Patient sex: M
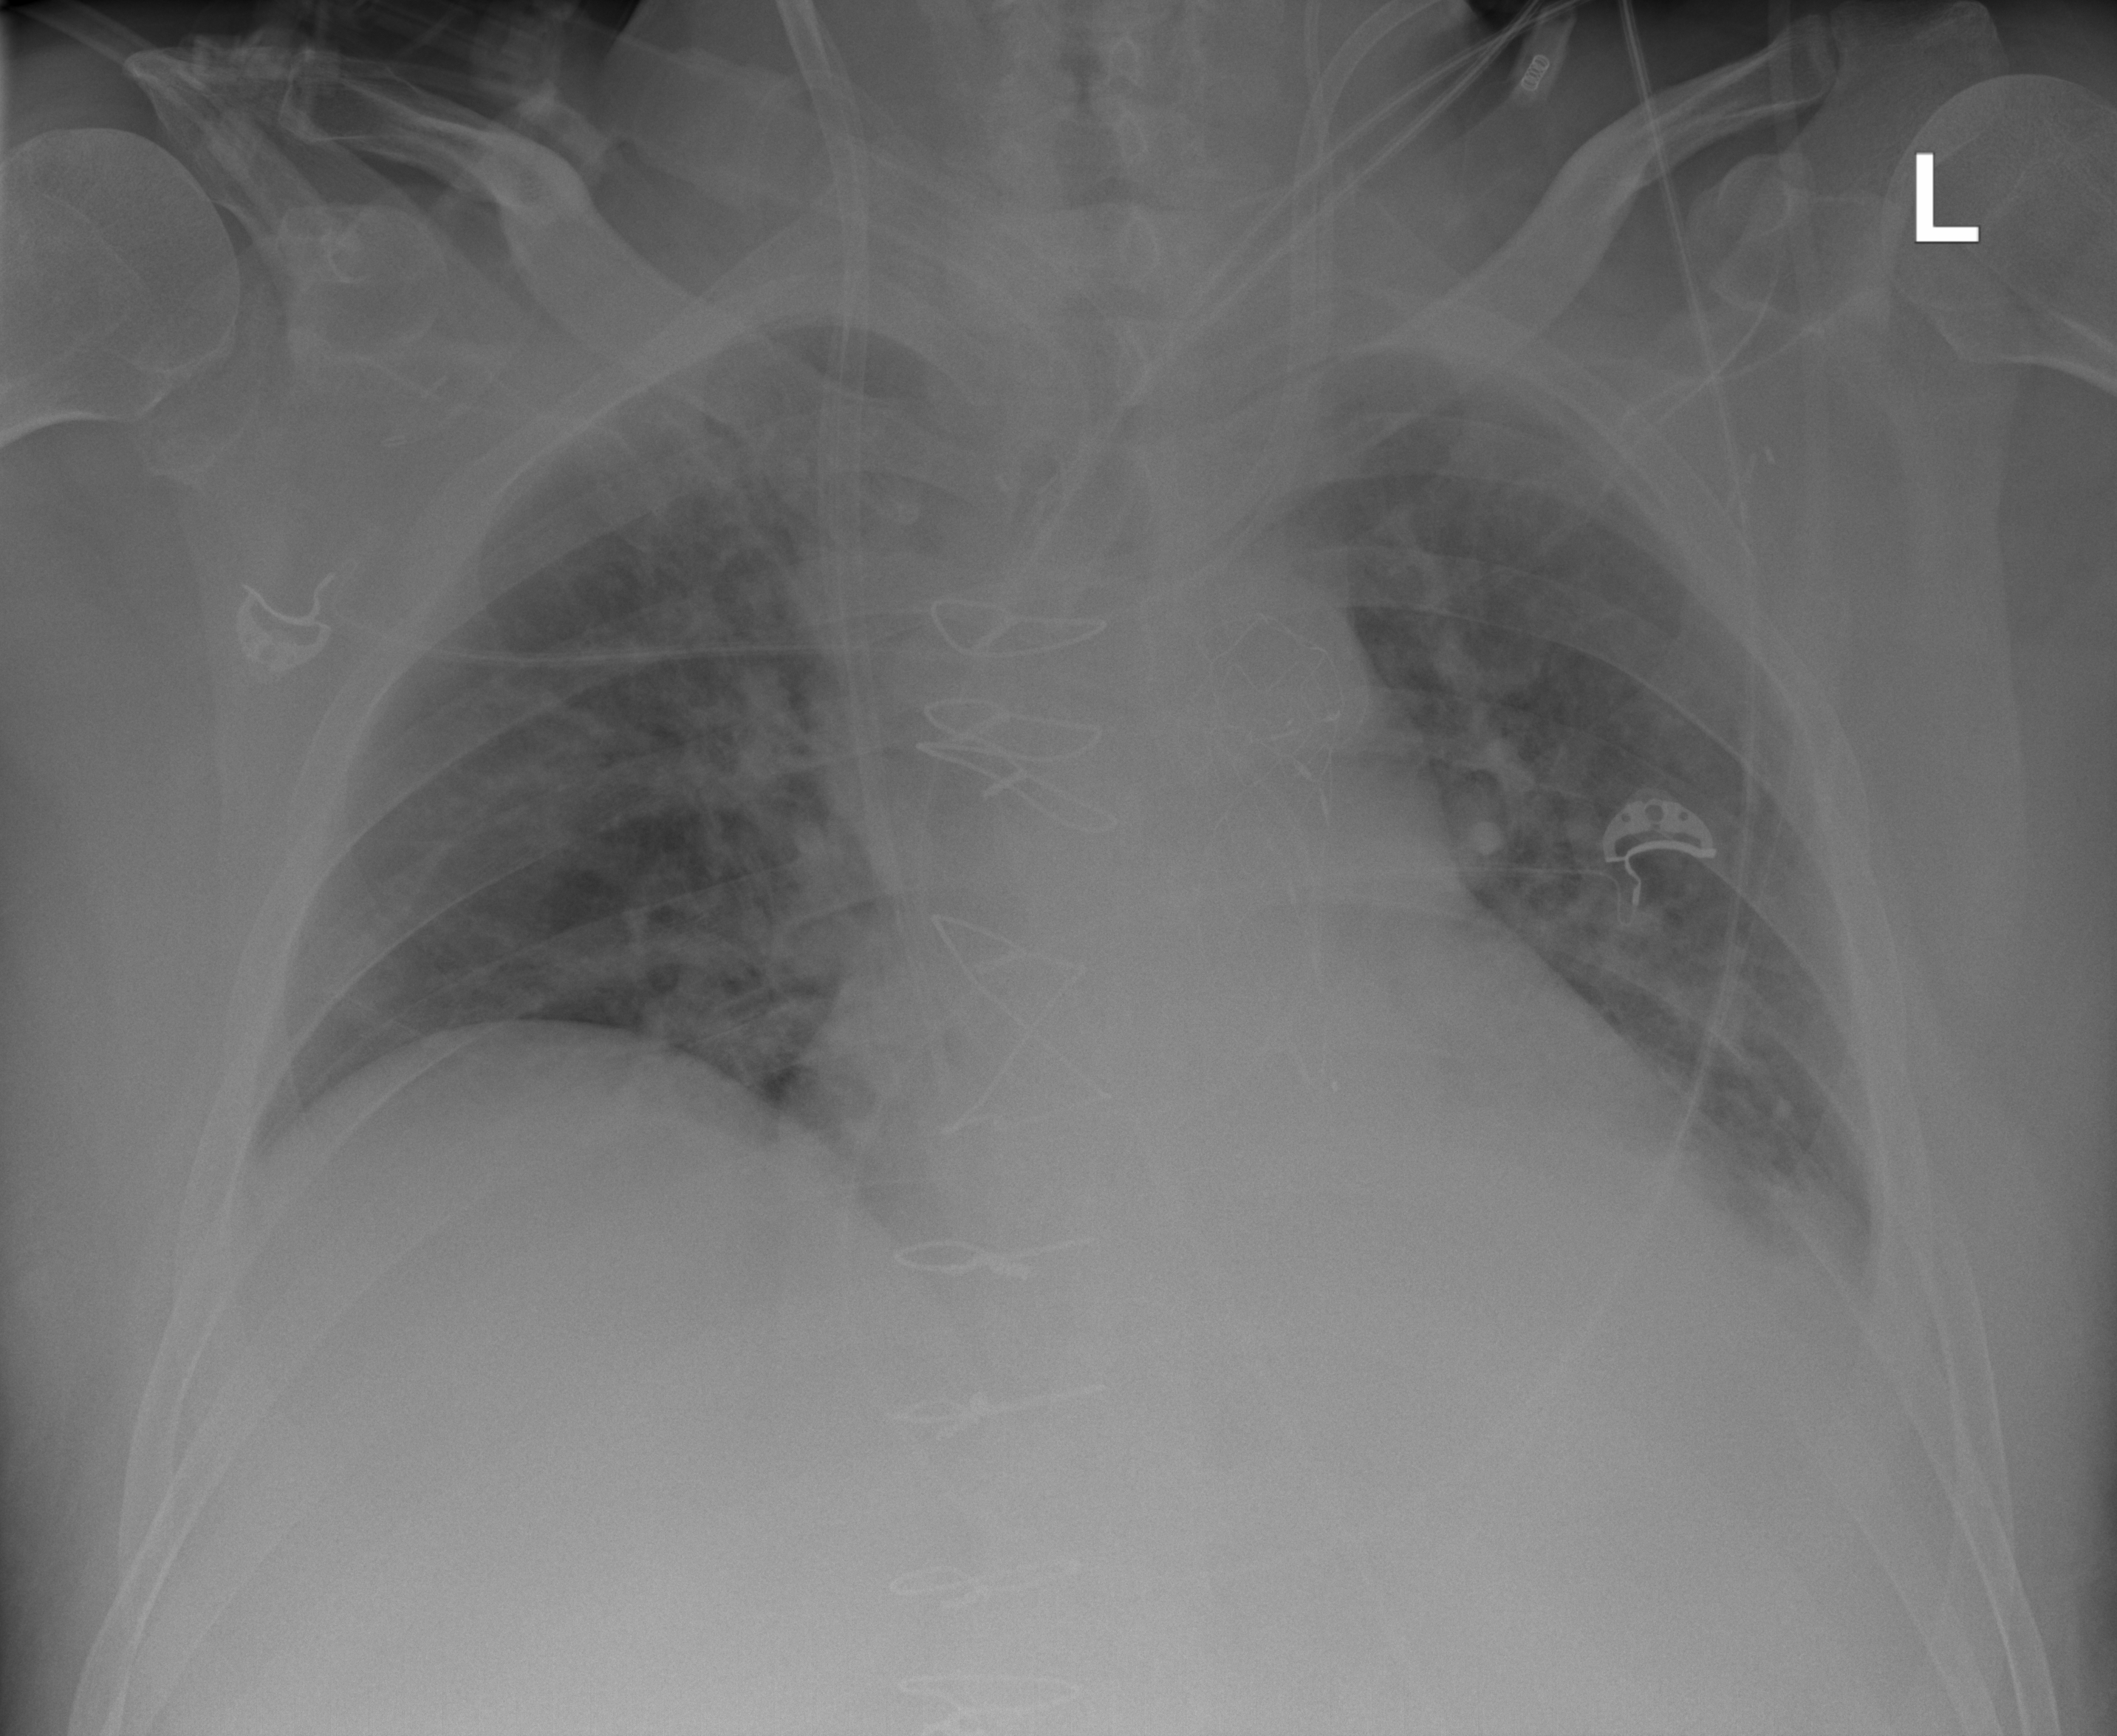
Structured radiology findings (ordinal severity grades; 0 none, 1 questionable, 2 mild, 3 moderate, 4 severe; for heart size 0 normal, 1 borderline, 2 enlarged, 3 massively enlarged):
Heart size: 2
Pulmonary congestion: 2
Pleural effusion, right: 0
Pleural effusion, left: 2
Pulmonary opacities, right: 0
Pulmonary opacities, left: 0
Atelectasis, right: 1
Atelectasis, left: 2